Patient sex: F
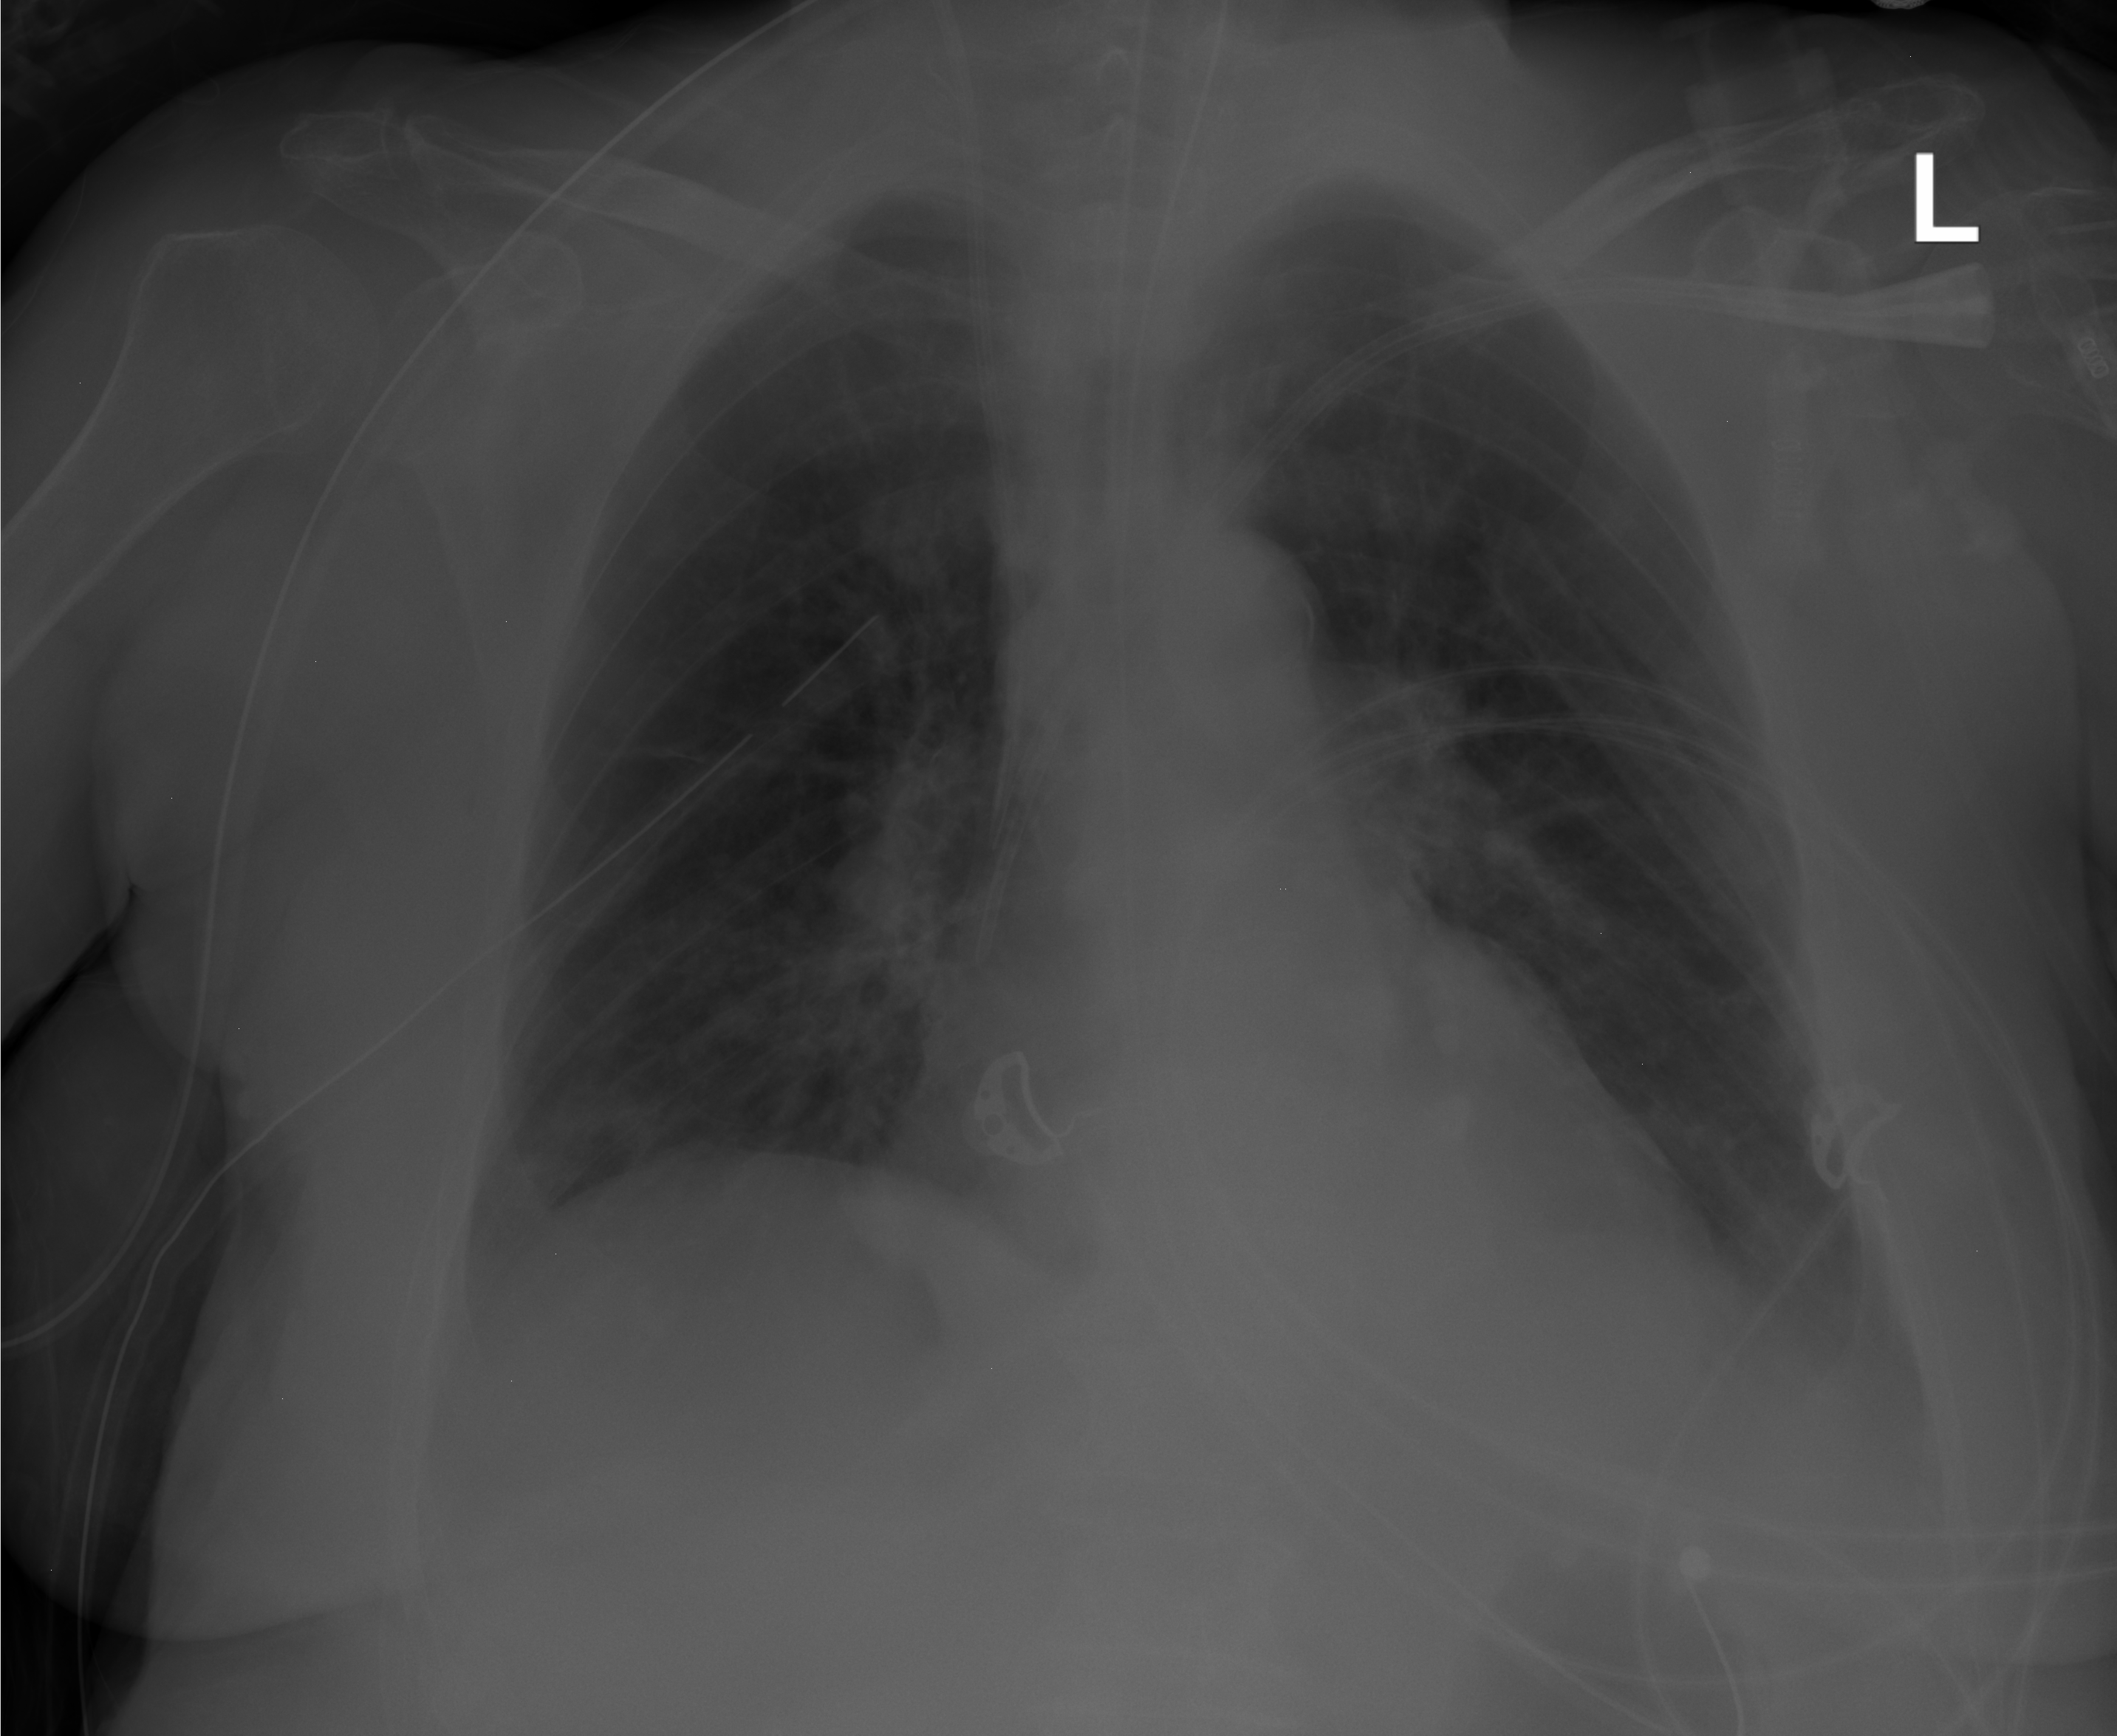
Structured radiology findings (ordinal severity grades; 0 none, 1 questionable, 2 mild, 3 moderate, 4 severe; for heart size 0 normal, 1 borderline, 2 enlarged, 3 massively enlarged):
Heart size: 0
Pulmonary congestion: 1
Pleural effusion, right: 0
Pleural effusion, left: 2
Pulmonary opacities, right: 0
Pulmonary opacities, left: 0
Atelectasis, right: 2
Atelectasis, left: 0